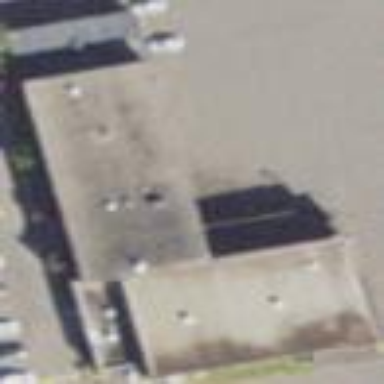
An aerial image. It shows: Building.